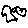
Label: flower